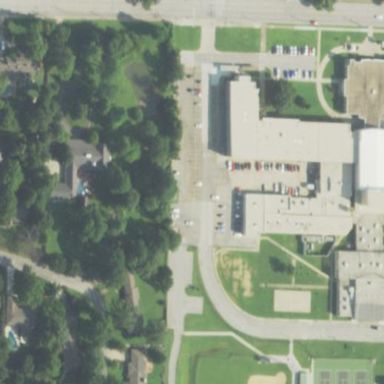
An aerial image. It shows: Parking area.